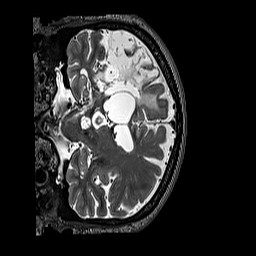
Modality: T2w
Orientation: coronal
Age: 64
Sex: male
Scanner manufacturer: siemens
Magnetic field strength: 3 T
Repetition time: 3.2 s
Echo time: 0.567 s